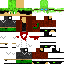
A male human skin with medium skin, wearing brown long hair dressed in a green hoodie and brown pants, featuring a closed mouth.